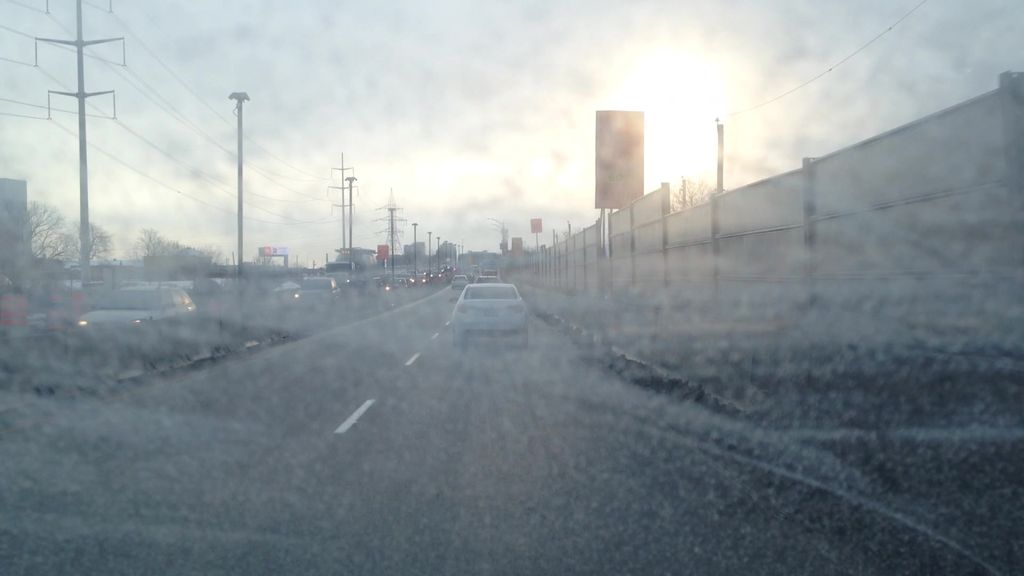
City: montreal